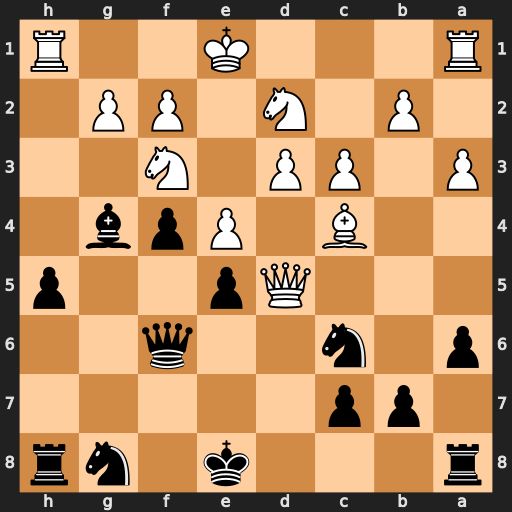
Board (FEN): r3k1nr/1pp5/p1n2q2/3Qp2p/2B1Ppb1/P1PP1N2/1P1N1PP1/R3K2R
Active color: b
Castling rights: KQkq
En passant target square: -
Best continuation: Nge7 Qf7+ Qxf7 Bxf7+ Kxf7